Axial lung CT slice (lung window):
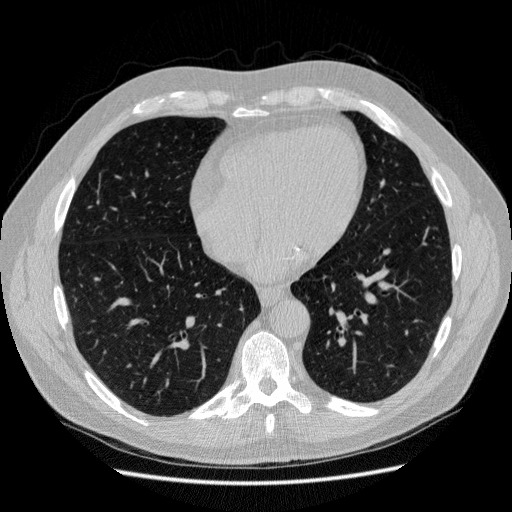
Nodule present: no